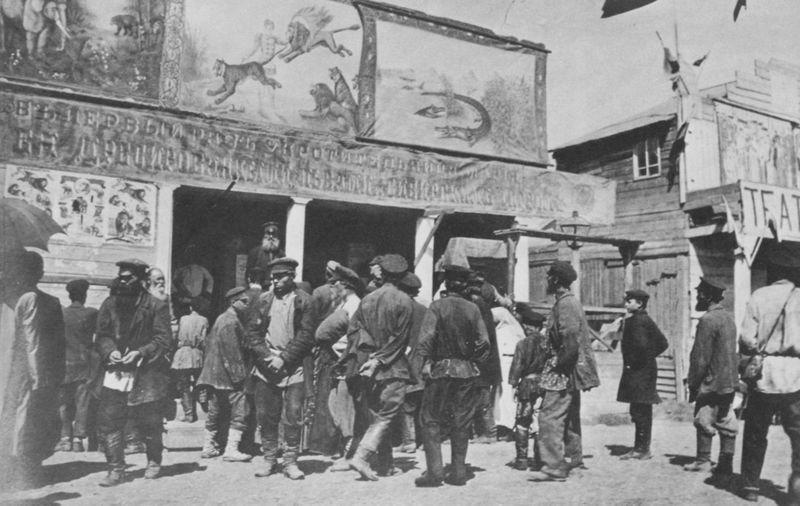
Titel: Zuschauer vor der Bude einer Wildtierschau.
Künstler: Russischer Potograph
Schlagwörter: gruppe, hand, himmel, mann, schatten, weiß, menschen, sand, stadt, fenster, grau, holz, hut, hüte, lampe, laterne, licht, mitte, männer, pfeiler, rücken, schwarz, strasse, säulen, dach, gebäude, gürtel, haus, regenschirm, schirm, sonnenschirm, tier, tiere, weg, versammlung, anzug, anzüge, bart, bärte, hemd, hose, kappen, mütze, mützen, architektur, blicke, bild, hände, schauen, erde, häuser, gehen, tücher, kind, publikum, theater, kinder, affe, balkon, schrift, bilder, ecke, fahnen, fassade, geschäft, ort, hosen, jungen, mittag, russland, dorf, hütten, amerika, laden, platz, werbung, arbeiter, soldaten, salon, verkleidung, geländer, bretter, junge, warten, foto, fotografie, photographie, eingang, veranda, berlin, knabe, schwarz-weiss, künstler, illustration, militär, text, uniform, uniformen, plakat, überschrift, bahnhof, zirkus, jahrmarkt, stiefel, tierpark, zoo, tasche, manege, photo, ausstellung, fries, rückansicht, fisch, löwen, film, kino, krokodil, zentrum, löwe, kabinett, museum, flaggen, usa, zuschauen, russen, fotographie, holzhaus, fische, blockhaus, affen, photografie, plakate, zeichnungen, kollonaden, rummel, paneel, kirmes, volksfest, holzhäuser, stifel, weltkrieg, panther, bildparallel, erster weltkrieg, bude, tierschau, bildmitte, blockhütte, kuriosität, wilde tiere, tehater, isometrie, paneele, versammeln, kyrilisch, kuba, russischer fotograf, aligatior, attraktion, cinema, eingangs, lanpe, nachbarhaus, panoptikum, saloon, schaulust, sheriff, tiershow, wffen, wild west, wilder westen